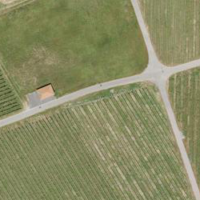
EUNIS habitat code: 40
Species observed at this site:
Corvus frugilegus
Buteo buteo
Corvus corone